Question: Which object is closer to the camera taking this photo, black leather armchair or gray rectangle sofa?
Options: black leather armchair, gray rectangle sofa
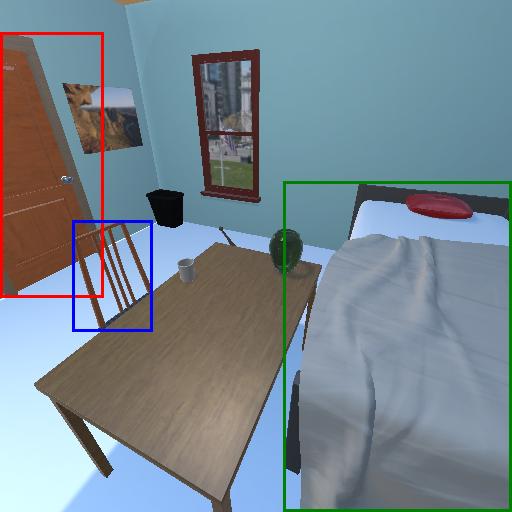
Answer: black leather armchair